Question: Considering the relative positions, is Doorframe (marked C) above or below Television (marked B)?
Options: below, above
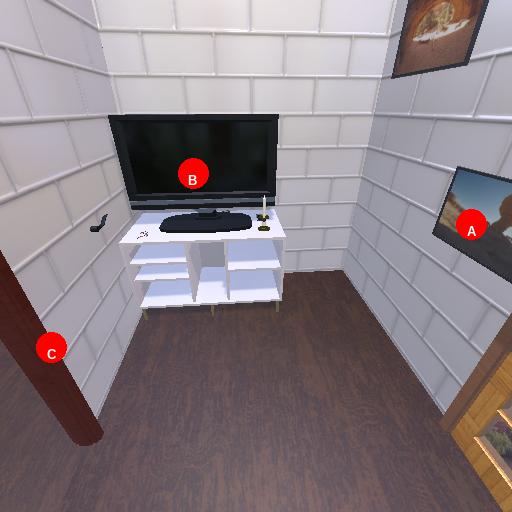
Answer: below